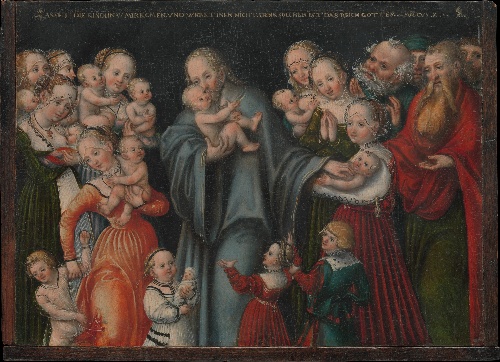
Title: Christ Blessing the Children
Artist: Lucas Cranach the Younger and Workshop
Artist bio: German, Wittenberg 1515–1586 Wittenberg
Date: ca. 1545–50
Object type: Painting
Classification: Paintings
Medium: Oil on beech
Dimensions: 6 1/2 x 8 3/4 in. (16.5 x 22.2 cm)
Department: European Paintings
Credit line: The Jack and Belle Linsky Collection, 1982
Accession year: 1982
Repository: Metropolitan Museum of Art, New York, NY
Tags: Infants|Men|Women|Christ